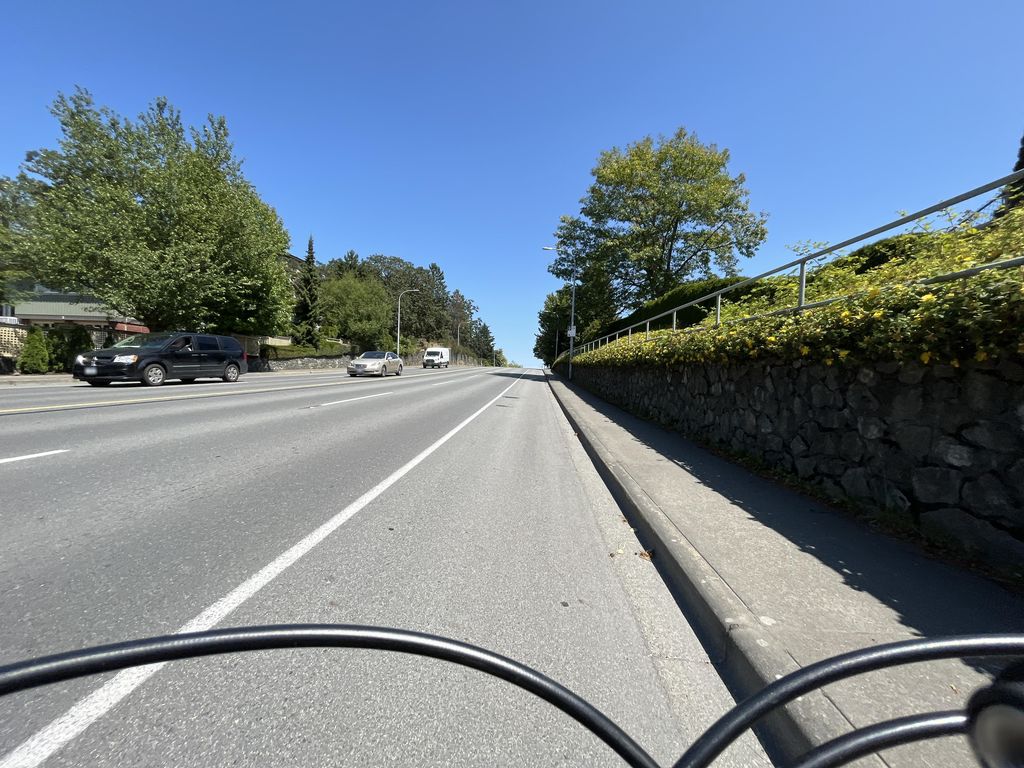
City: victoria